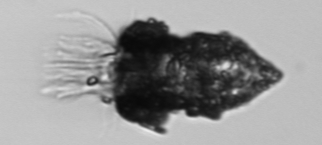
Label: Tintinnopsis